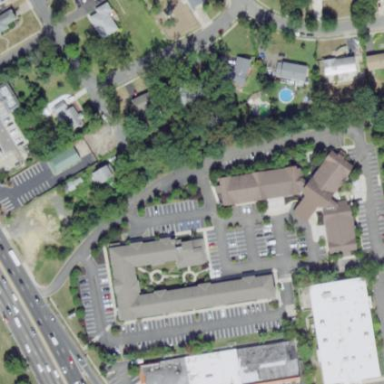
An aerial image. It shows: Motel building.